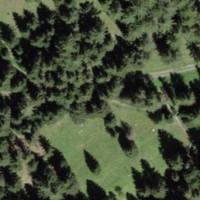
EUNIS habitat code: 43
Species observed at this site:
Astrantia major